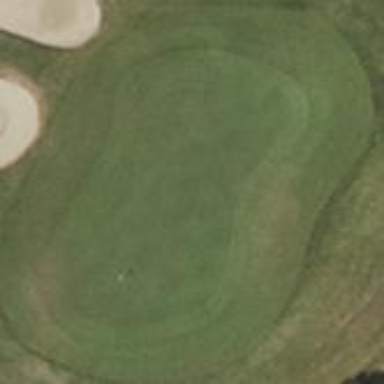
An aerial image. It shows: Golf fairway in the image.